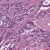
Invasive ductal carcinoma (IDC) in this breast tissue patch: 1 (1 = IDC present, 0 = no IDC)